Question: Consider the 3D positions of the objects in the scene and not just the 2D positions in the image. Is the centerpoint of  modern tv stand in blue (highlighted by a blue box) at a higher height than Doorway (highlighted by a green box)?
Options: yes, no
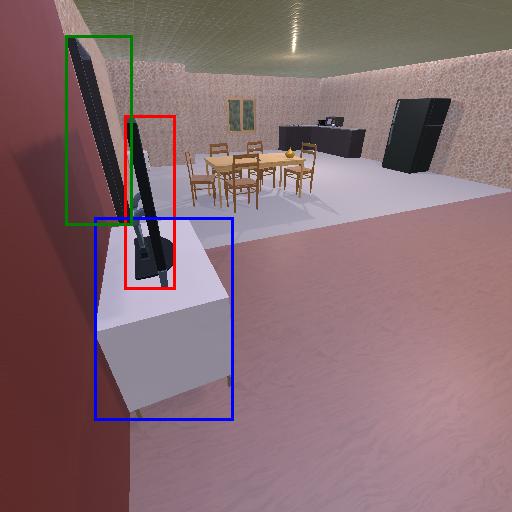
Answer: yes